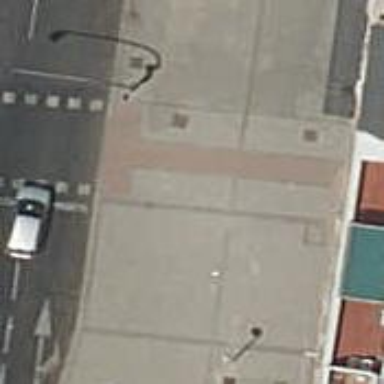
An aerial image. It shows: Sidewalk.